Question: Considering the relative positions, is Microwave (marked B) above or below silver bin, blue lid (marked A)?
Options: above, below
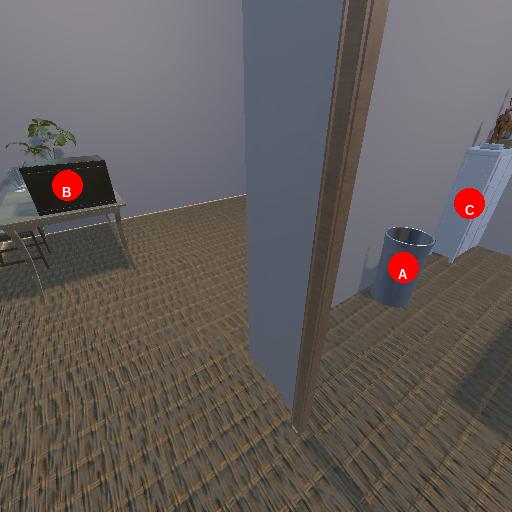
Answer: above